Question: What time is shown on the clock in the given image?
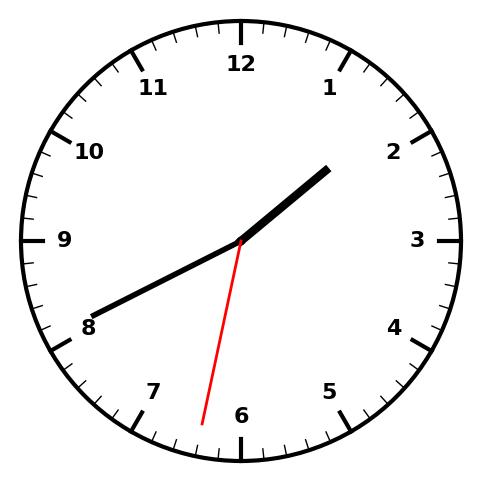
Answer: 01:40:32